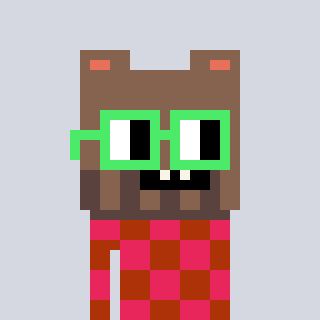
a pixel art character with square light green glasses, a bear-shaped head and a hotbrown-colored body on a cool background